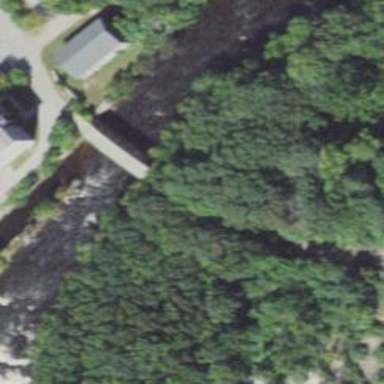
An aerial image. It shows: Abandoned bridge over driveway.